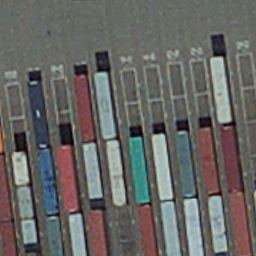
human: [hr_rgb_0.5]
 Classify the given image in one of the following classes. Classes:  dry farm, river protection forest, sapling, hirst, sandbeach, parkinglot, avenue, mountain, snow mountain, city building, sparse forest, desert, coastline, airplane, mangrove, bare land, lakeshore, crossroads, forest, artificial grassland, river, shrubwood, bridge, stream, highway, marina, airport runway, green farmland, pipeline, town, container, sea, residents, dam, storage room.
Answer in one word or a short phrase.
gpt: container